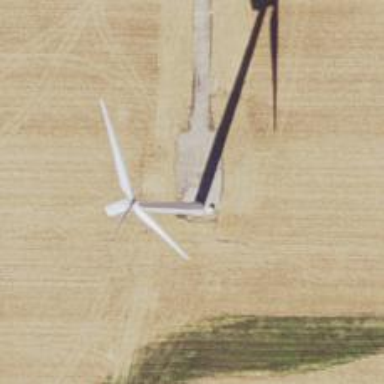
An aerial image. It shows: Wind generator with horizontal axis. The generator is wind turbine.